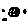
Label: moon